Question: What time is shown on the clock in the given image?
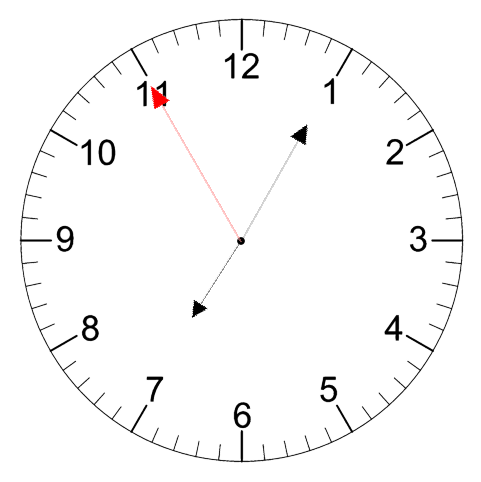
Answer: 07:04:55